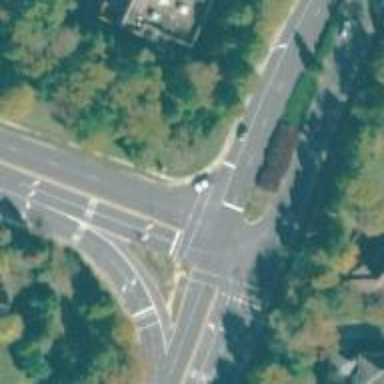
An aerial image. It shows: Uncontrolled road crossing.